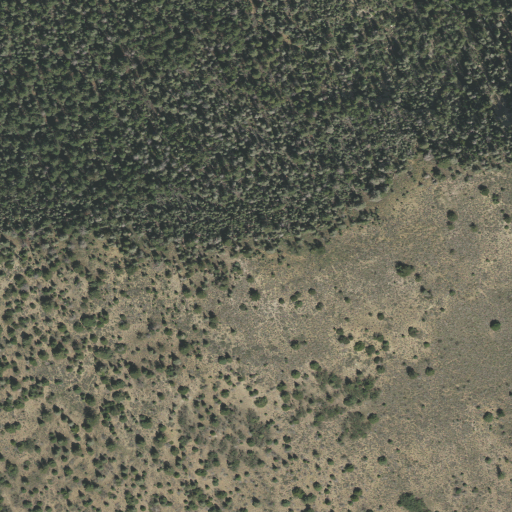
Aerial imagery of mountain in Utah named George Mountain containing evergreen forest, shrub, and deciduous forest